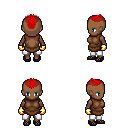
a pixel art fantasy rpg character, female body template, human, dark skin, brown tunic, white pants, red short mohawk hairstyle, gold gloves, ghillies, four views (front, back, left, right), 2x2 character sprite sheet, small pixel art, hard edges, no anti-aliasing